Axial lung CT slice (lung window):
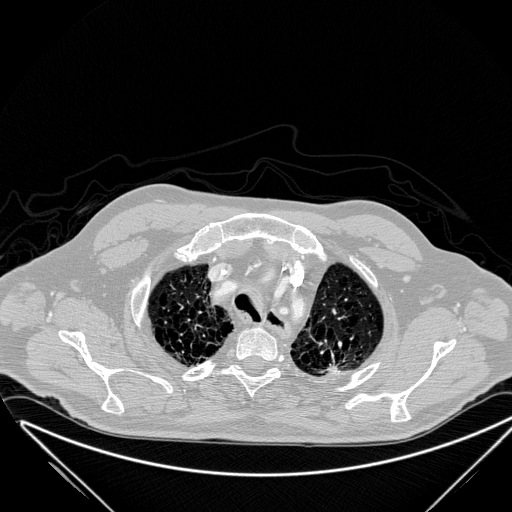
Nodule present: no